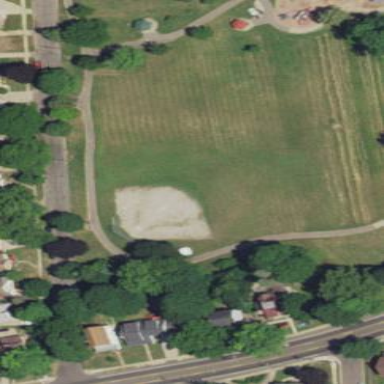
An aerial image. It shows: Baseball field.